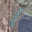
Label: 1